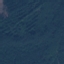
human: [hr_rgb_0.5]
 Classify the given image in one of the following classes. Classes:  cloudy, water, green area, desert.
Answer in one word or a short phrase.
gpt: green area